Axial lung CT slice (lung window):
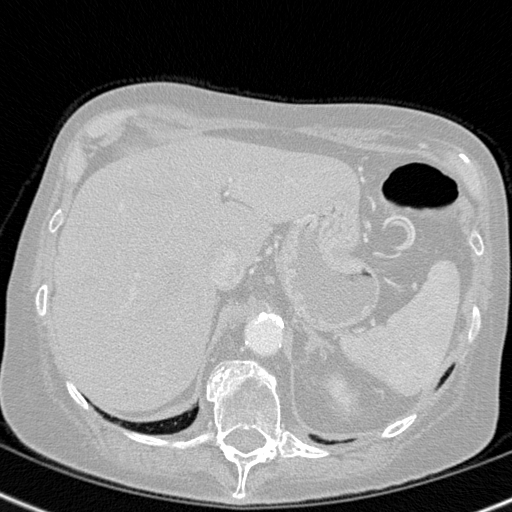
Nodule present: no